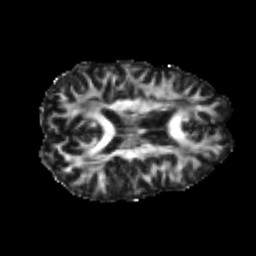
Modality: FA
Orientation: axial
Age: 23
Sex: female
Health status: healthy
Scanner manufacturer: philips
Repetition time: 7.386 s
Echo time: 0.08599 s